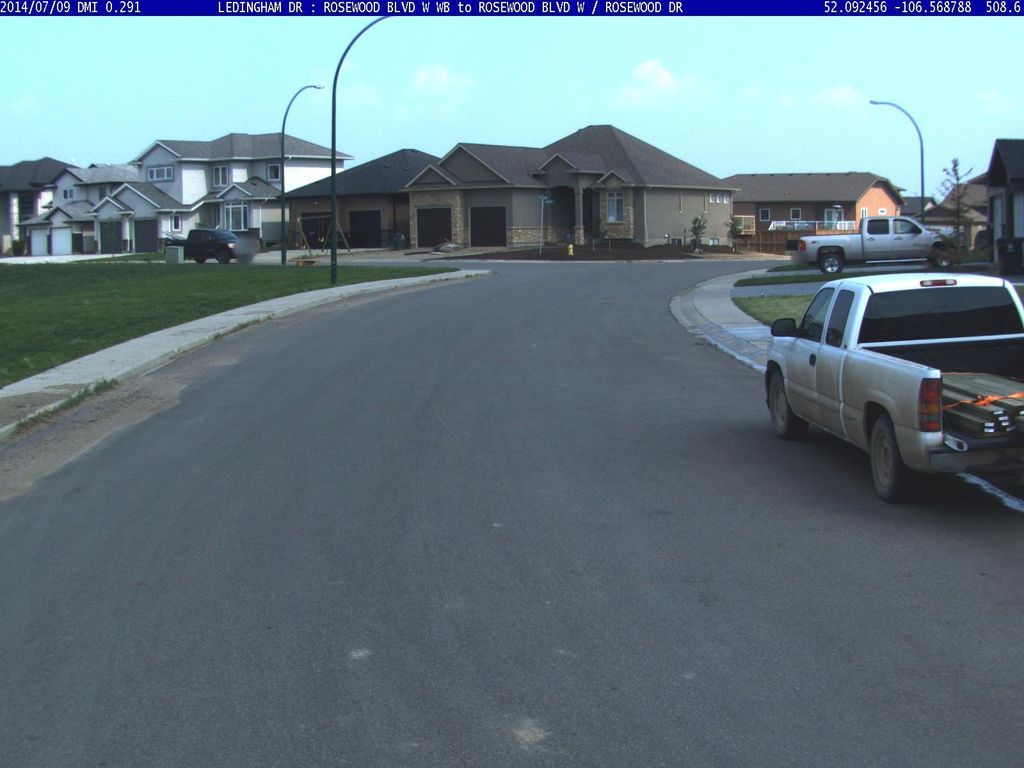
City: saskatoon